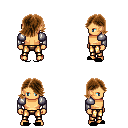
a pixel art fantasy rpg character, male body template, human, tanned skin, steel arm armor, gold greaves, brown swoop hairstyle, black slippers, four views (front, back, left, right), 2x2 character sprite sheet, small pixel art, hard edges, no anti-aliasing